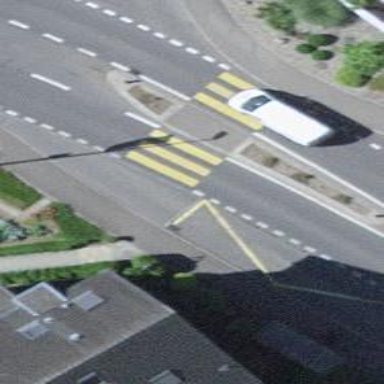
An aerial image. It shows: Pedestrian crossing with zebra markings on footway.